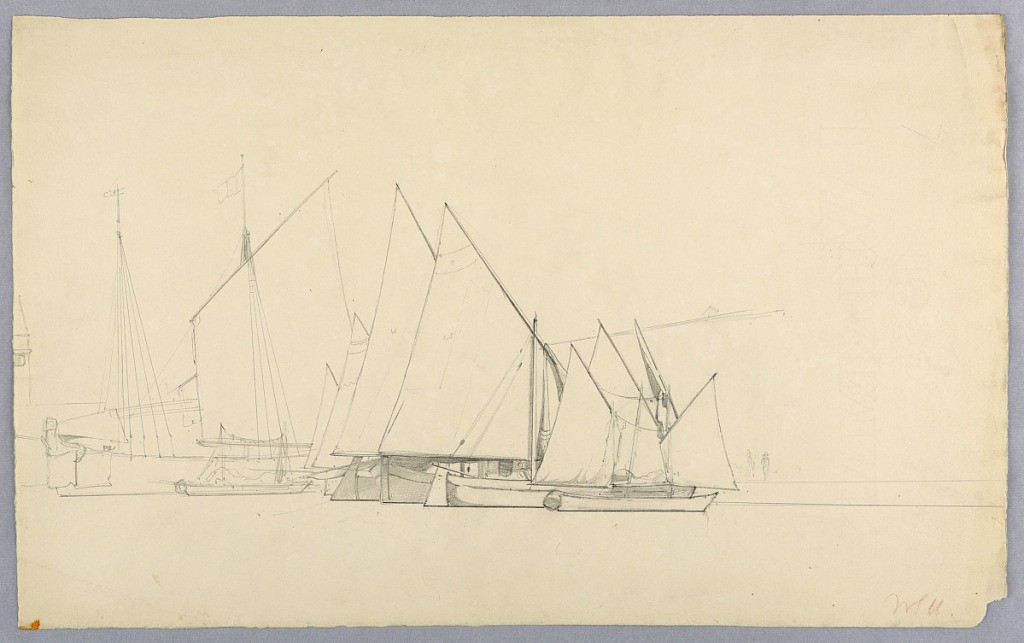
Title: Study of Sailboats, Venice, Italy
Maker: William Stanley Haseltine, American, 1835–1900
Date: ca. 1871
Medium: Graphite on paper
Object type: Drawing
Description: Sketch of sailboats with sails raised.